Question: I've created a local build of Firefox 31.2esr. Now I want to customize the Menu bar at the top:

I want to remove or hide some of the items completly (e.g. View, History...) or just remove/hide some of the options in an item (e.g. File --> Print). I've been able to remove some options from the "Help" menu item by removing them in the ../browser/base/content/baseMenuOverlay.xul file.
In which files can I find the other menu bar items and options? I've been searching and trying for a while now, but I can't find them...
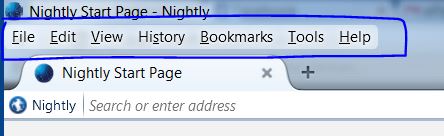
Answer: It is a '<menubar>' that is defined in '../browser/base/content/browser.xul' (the same directory as 'baseMenuOverlay.xul'). This can be accessed from within Firefox as 'chrome://browser/content/browser.xul'. In the distribution, it is contained as 'chrome/browser/content/browser/browser.xul' within the 'browser/omni.ja' compressed archive.
It is also defined in the 'chrome/webapprt/content/webapp.xul' file which is contained in the distribution within the 'webapprt/omni.ja' compressed archive.
It is modified with the JavaScript in 'chrome://browser/content/browser.js'.